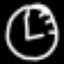
Label: clock